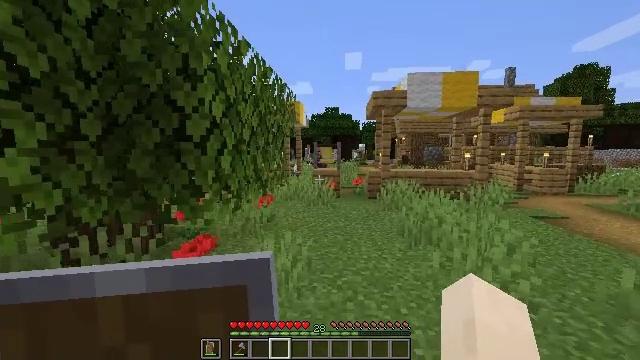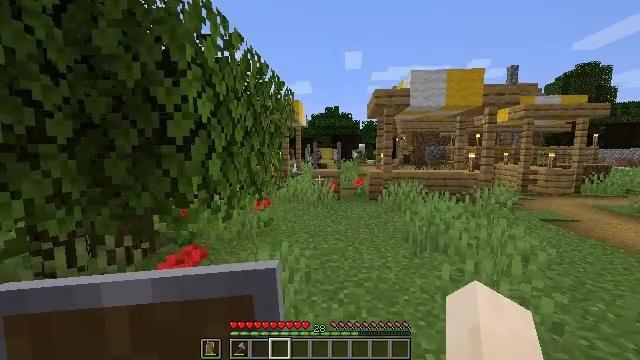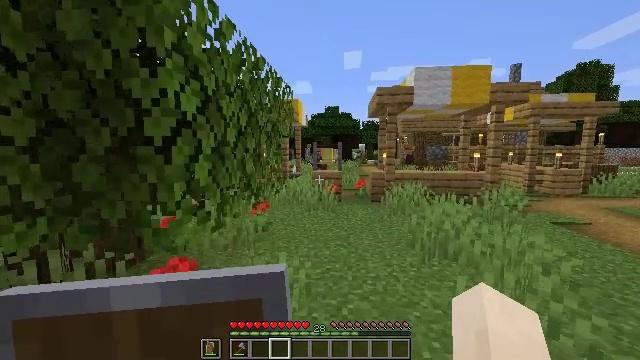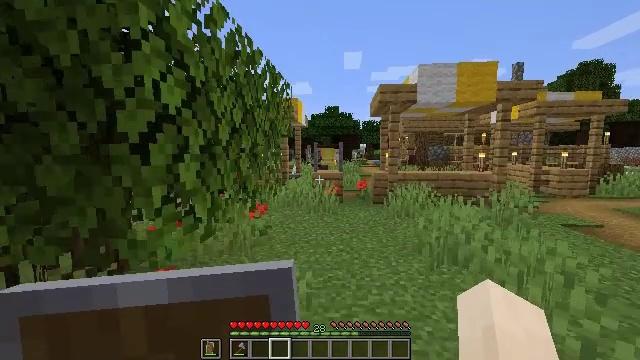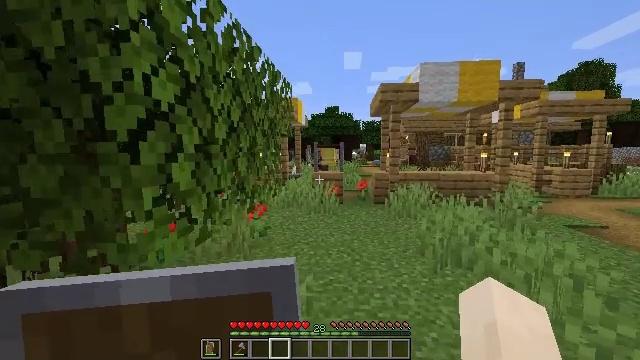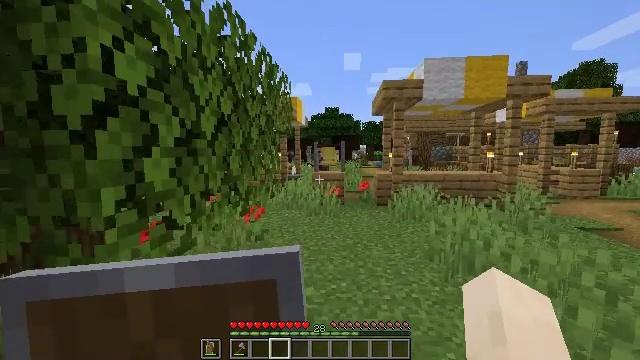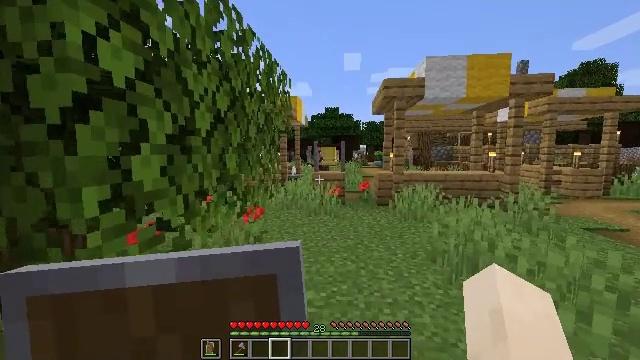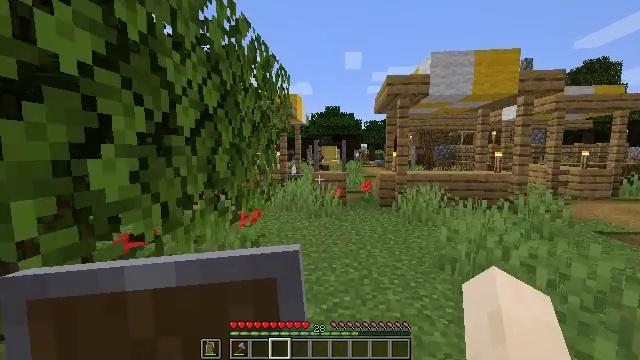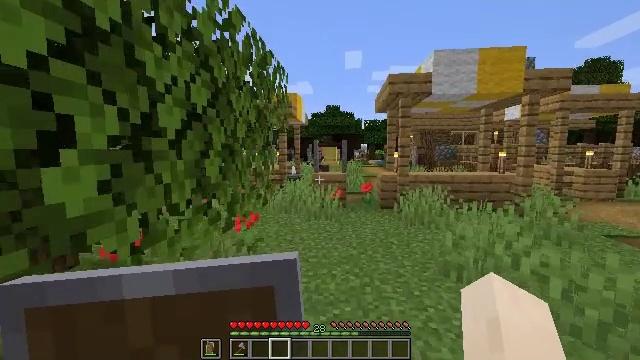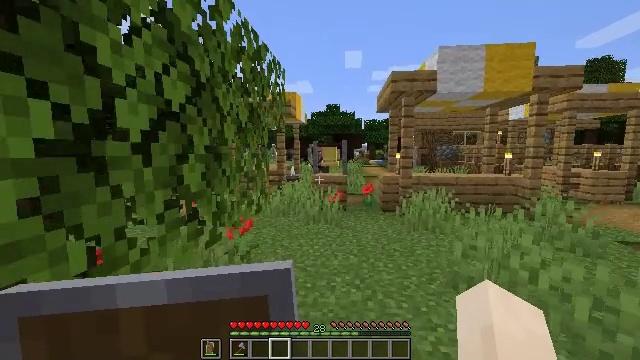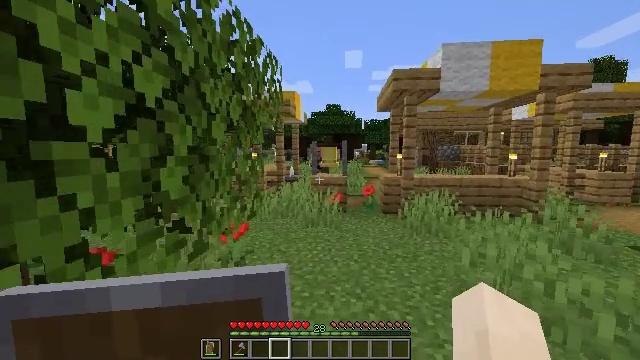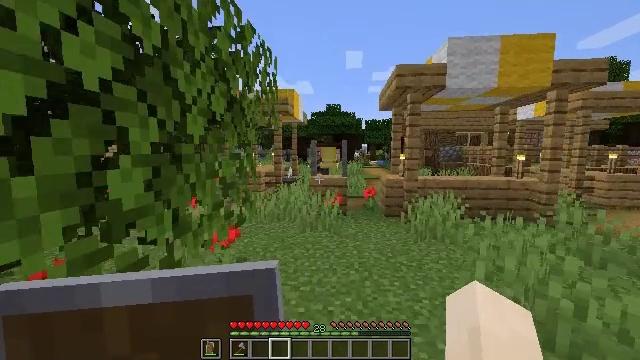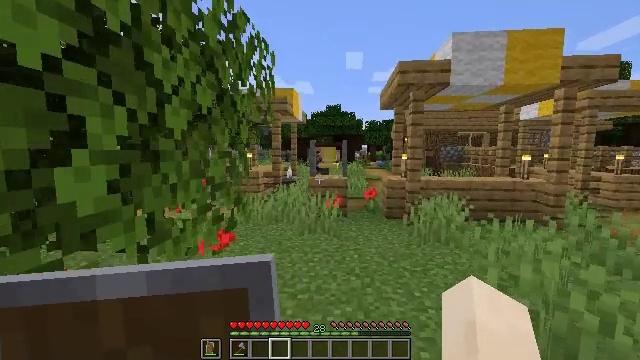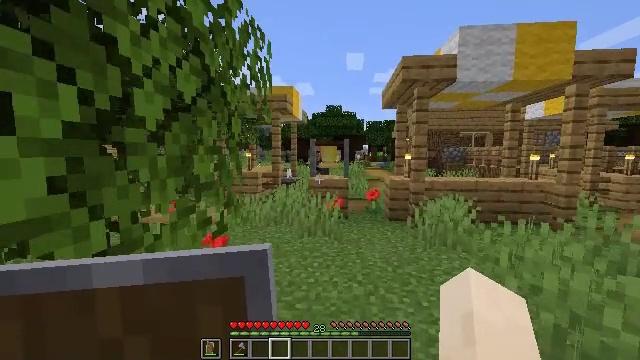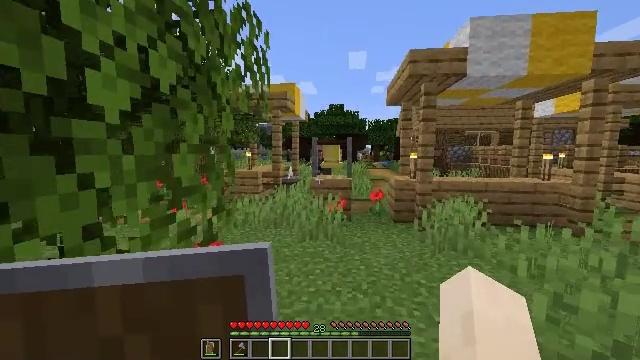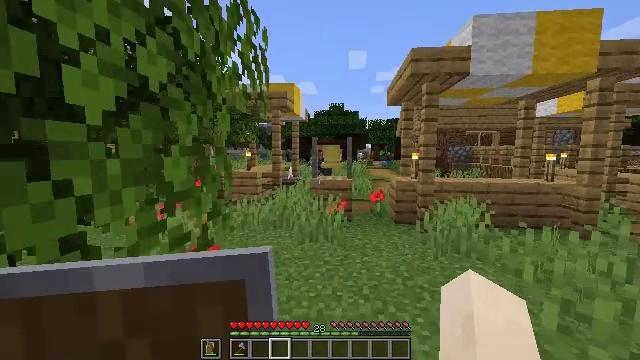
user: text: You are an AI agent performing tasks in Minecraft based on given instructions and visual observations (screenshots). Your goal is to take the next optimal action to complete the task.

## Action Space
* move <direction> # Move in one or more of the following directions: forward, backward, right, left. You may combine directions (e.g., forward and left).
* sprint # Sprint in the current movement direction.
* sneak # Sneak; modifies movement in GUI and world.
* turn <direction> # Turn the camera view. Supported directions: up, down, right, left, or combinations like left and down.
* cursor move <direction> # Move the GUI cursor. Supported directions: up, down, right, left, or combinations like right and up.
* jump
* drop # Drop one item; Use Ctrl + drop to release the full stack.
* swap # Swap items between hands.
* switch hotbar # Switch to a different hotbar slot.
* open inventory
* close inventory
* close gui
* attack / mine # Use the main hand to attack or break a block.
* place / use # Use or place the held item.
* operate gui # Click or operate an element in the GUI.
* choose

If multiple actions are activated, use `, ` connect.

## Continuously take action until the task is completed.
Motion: motion action
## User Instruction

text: Get smooth stone for building.
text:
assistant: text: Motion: move forward
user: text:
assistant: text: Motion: move forward
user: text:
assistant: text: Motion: move forward
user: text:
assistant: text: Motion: move forward
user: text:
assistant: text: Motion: move forward
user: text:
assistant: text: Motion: move forward
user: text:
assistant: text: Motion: move forward
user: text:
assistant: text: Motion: move forward
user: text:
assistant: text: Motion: move forward
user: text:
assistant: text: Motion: move forward
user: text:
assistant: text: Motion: move forward
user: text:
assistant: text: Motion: move forward
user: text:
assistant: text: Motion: move forward
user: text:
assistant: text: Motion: move forward
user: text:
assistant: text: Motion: move forward
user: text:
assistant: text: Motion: move forward
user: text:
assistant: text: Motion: move forward
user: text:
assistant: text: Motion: move forward
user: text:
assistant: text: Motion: move forward
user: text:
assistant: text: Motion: move forward
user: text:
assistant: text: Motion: move forward and move left
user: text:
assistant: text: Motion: move forward and move left
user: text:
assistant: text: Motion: move forward and move left
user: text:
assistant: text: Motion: move forward and move left
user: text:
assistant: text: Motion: move forward and move left
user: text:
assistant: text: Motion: move forward and move left
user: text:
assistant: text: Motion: move forward and move left
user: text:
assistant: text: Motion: move forward and move left
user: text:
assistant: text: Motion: move forward and move left, turn right
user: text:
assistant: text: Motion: move forward and move left